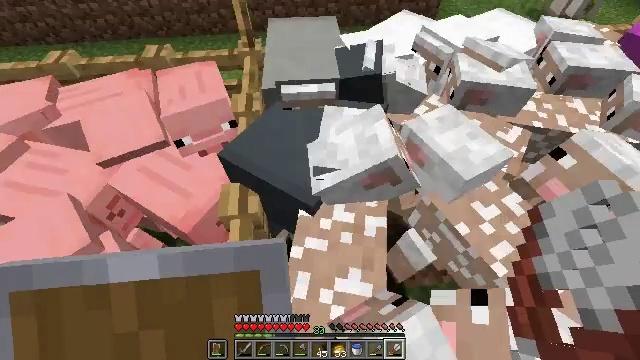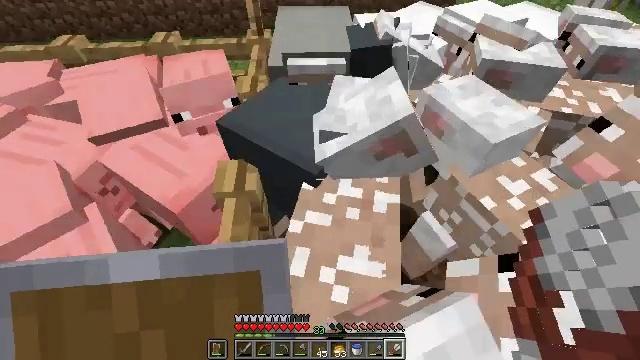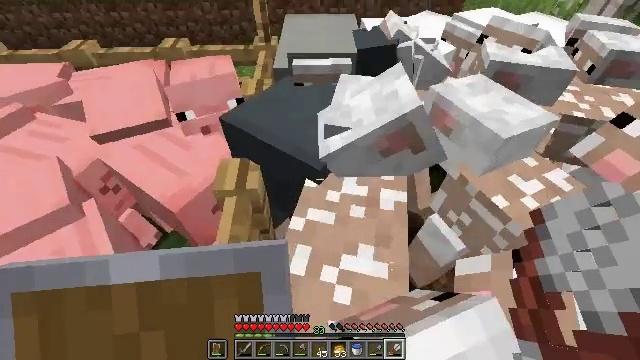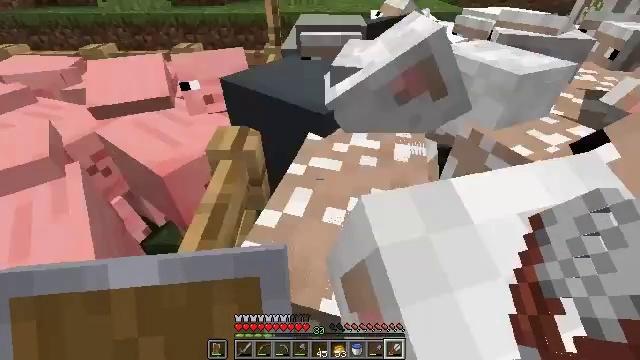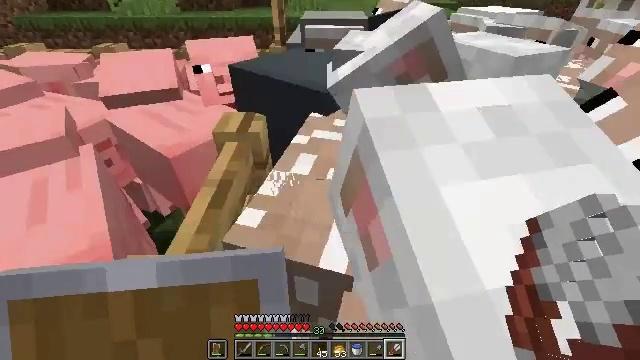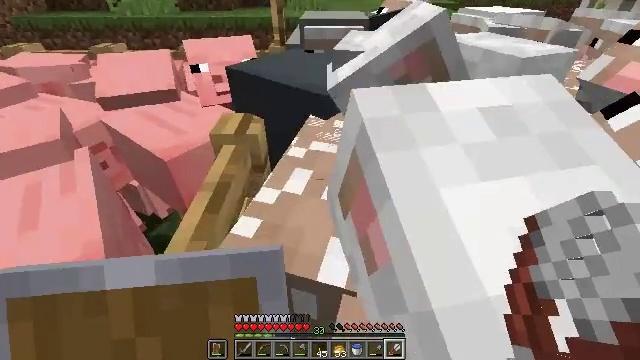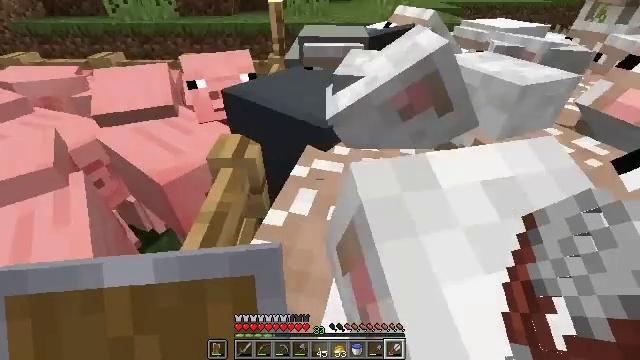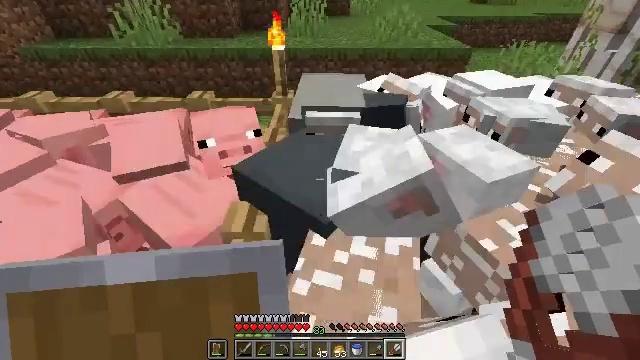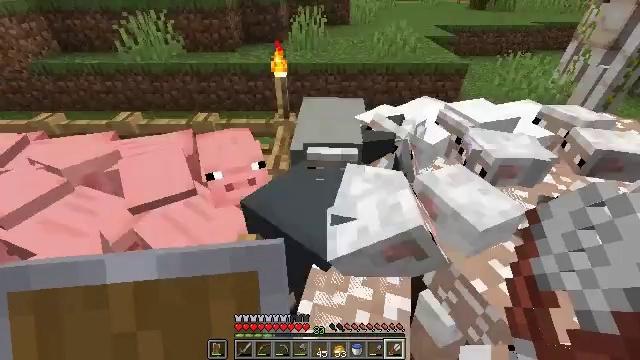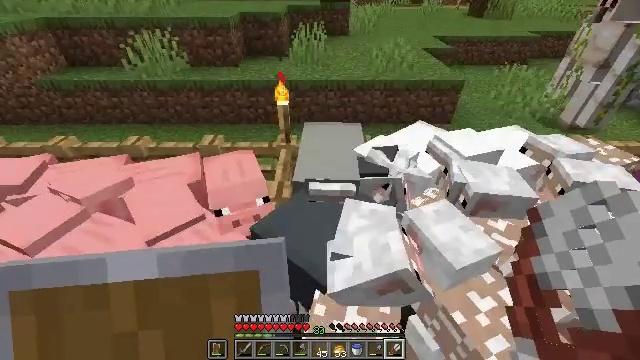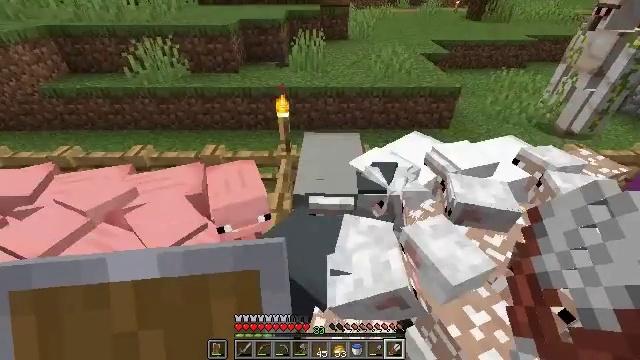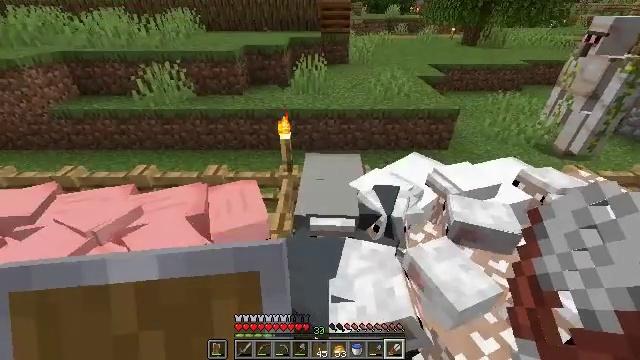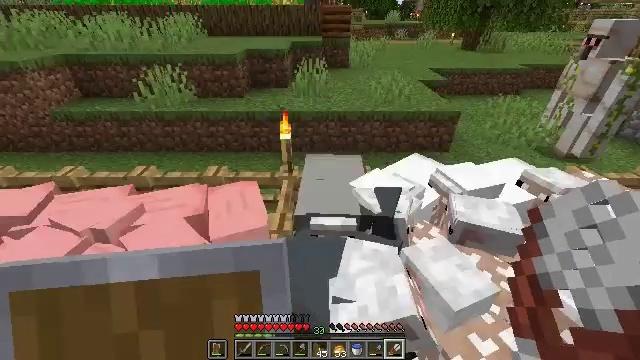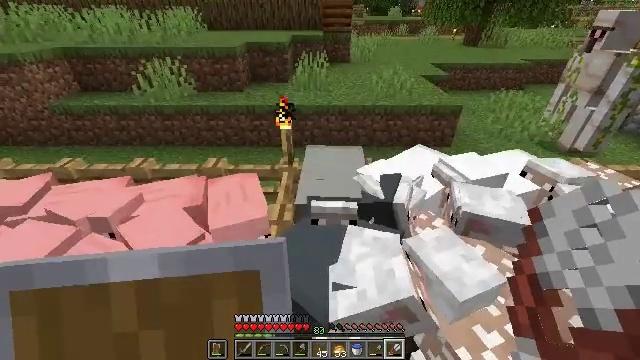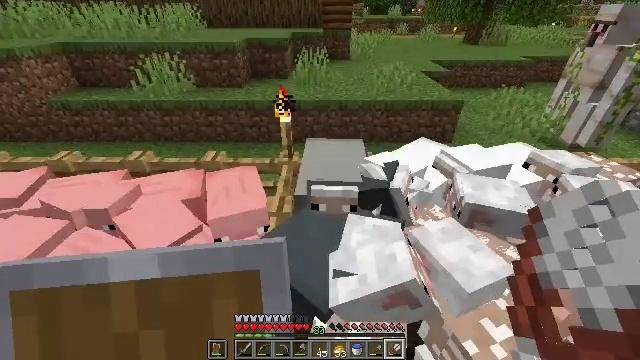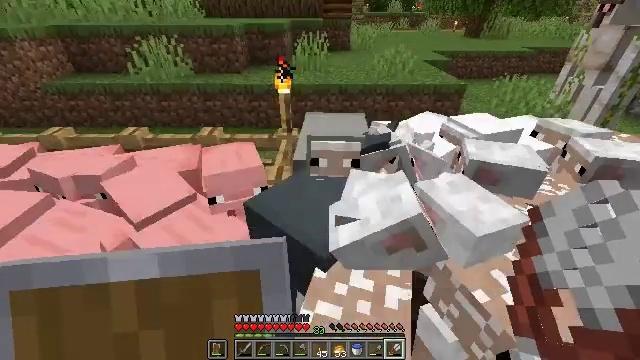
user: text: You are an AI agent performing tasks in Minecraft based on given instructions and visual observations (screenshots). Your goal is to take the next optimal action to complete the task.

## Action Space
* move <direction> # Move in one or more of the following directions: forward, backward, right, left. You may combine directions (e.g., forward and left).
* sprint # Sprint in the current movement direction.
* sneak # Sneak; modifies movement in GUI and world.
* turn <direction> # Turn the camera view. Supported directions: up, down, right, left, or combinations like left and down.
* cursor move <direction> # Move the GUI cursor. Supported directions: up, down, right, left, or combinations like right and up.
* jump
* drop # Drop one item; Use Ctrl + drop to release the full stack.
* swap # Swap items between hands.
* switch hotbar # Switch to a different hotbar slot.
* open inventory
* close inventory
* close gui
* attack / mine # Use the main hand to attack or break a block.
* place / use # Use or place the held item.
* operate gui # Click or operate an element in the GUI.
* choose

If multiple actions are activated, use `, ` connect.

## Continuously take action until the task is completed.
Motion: motion action
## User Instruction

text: Get the oak trapdoor back into your inventory.
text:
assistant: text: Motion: turn left and up
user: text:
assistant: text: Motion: turn left and up
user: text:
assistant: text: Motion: turn left and up
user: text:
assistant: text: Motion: move forward, turn up
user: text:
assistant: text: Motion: move forward
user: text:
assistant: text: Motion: move forward, jump
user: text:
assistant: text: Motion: move forward, jump
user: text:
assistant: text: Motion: move forward, jump
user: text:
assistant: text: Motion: move forward, jump
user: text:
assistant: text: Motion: move forward, jump
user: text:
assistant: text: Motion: move forward, turn up
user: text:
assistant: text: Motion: move forward, turn up, use / place
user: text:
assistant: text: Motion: move forward, use / place
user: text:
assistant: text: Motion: use / place
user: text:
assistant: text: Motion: use / place
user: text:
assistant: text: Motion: use / place
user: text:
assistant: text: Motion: no_op
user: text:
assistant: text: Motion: no_op
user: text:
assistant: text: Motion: move forward
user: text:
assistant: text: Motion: move forward, jump
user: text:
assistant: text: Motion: move forward, jump
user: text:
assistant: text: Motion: move forward, jump
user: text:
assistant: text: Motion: move forward, turn right and down, jump
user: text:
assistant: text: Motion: move forward, turn right and down, jump
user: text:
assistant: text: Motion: move forward, turn right and down
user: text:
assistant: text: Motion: move forward, turn right and down
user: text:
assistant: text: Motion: move forward, turn right and up
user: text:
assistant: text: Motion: move forward, turn right and up
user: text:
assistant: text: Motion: move forward, turn right and up
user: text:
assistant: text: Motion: move forward